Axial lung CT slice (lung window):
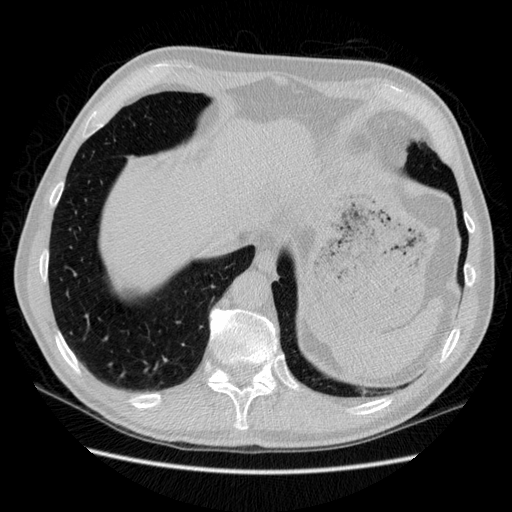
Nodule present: no